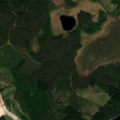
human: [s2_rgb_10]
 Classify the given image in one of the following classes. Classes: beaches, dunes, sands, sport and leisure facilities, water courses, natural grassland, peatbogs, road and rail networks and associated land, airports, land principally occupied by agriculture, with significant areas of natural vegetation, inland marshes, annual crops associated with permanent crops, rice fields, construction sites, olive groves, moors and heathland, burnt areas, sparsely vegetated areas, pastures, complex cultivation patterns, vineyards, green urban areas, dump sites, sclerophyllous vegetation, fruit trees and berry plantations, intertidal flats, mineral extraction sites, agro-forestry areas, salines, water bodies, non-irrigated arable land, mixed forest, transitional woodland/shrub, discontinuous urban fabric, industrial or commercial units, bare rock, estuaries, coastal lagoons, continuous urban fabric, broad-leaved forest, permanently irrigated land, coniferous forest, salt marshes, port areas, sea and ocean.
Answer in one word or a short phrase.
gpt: coniferous forest, mixed forest, transitional woodland/shrub